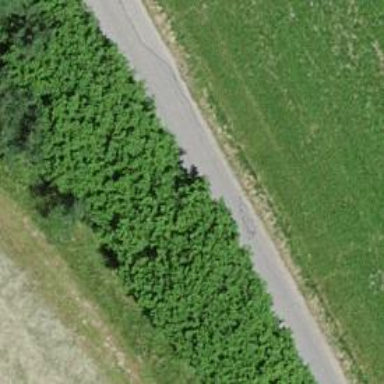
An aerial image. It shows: Hedge acting as barrier.